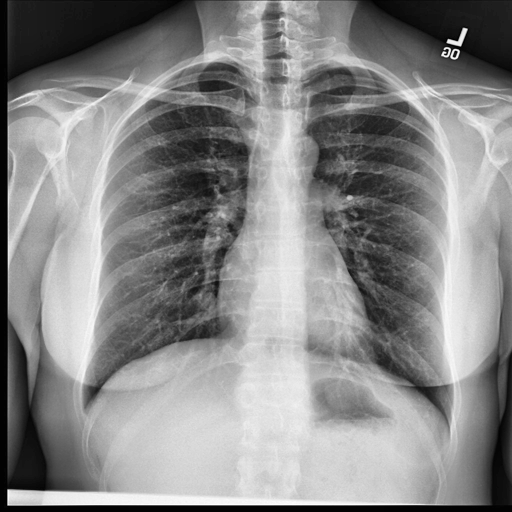
Finding: NORMAL